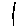
Label: line